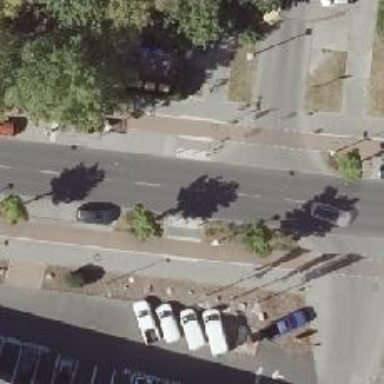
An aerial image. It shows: Unmarked road crossing.